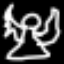
Label: angel